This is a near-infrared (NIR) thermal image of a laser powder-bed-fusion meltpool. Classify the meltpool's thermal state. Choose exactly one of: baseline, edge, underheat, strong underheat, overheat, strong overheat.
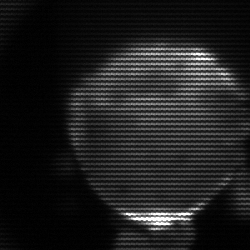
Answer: edge